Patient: sex M, age 46
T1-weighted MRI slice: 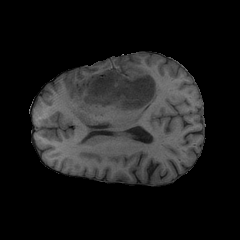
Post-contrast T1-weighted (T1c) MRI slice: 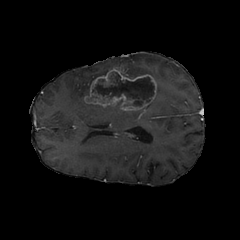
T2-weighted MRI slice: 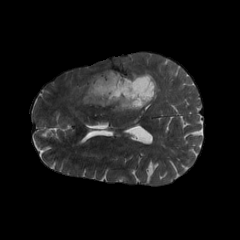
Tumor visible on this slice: yes
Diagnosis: Glioblastoma, IDH-wildtype
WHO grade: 4